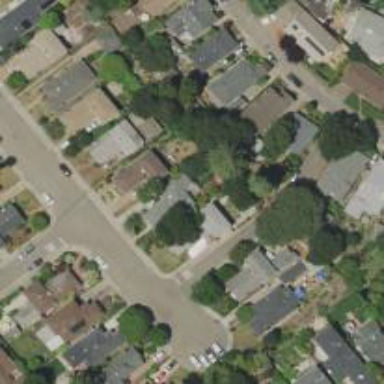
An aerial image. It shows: Residential road with separate sidewalk.